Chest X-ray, PA view. Patient: 45 years old, sex F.
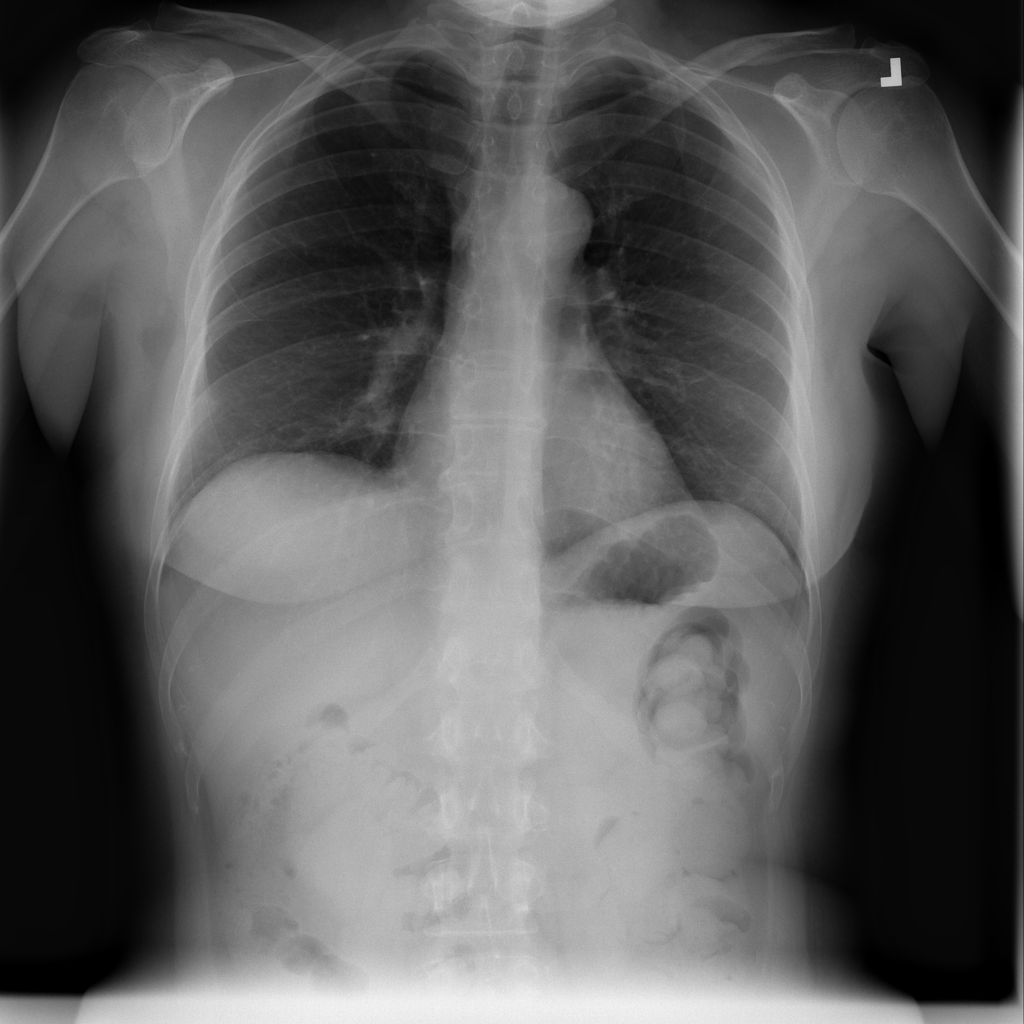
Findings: No Finding